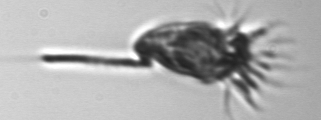
Label: Tontonia_appendiculariformis